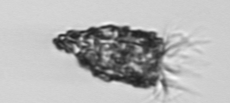
Label: Tintinnopsis